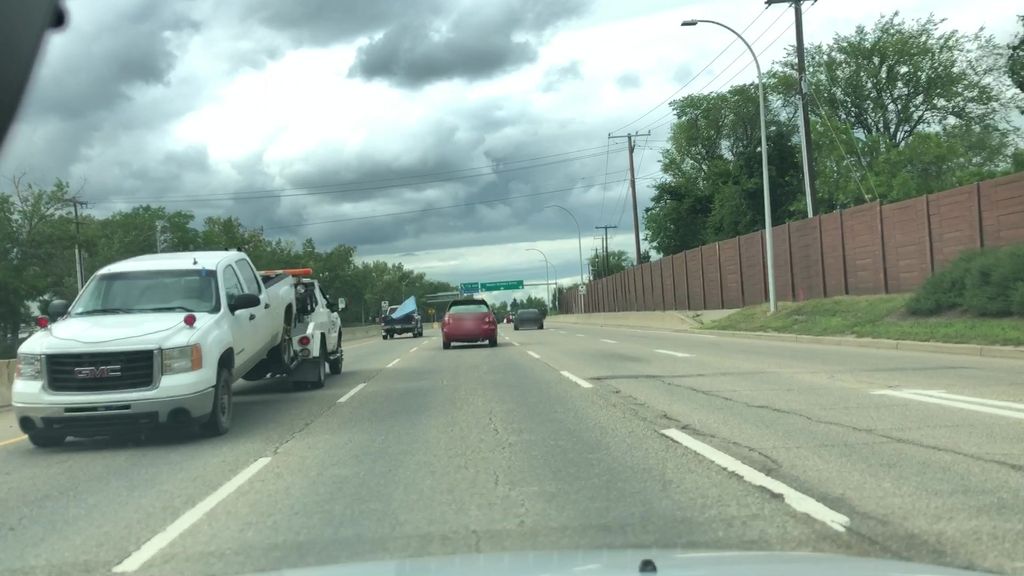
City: edmonton